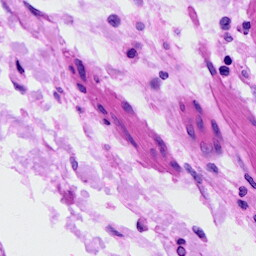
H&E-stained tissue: Ovarian